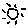
Label: sun